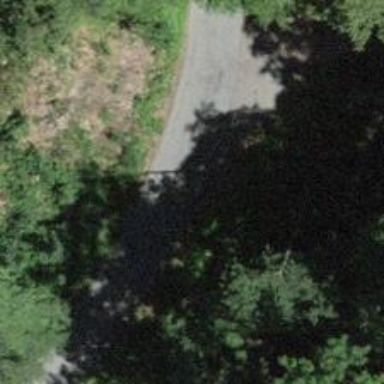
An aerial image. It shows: Unclassified road.